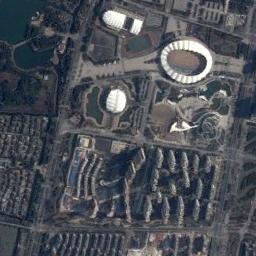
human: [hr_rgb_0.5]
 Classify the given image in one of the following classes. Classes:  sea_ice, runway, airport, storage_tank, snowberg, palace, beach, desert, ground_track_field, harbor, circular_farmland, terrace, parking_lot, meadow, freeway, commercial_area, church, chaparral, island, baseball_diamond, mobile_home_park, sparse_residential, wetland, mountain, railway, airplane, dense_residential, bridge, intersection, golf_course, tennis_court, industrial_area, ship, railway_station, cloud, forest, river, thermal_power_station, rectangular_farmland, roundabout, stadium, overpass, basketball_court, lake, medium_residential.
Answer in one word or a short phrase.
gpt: stadium